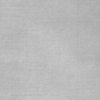
Label: dusty